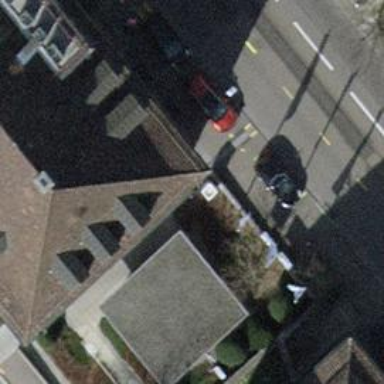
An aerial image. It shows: Flagpole which is man-made.